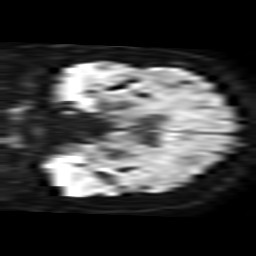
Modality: TRACE
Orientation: coronal
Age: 74
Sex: female
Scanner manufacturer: philips
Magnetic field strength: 3 T
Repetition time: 4.238 s
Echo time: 0.07304 s